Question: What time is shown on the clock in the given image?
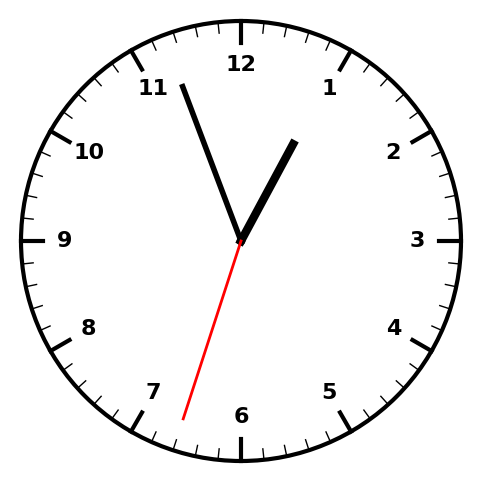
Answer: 12:56:33